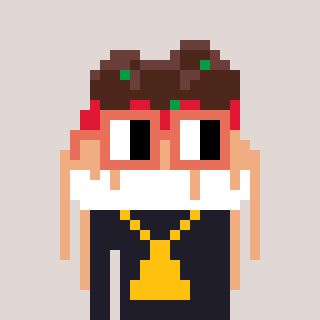
a pixel art character with square orange glasses, a spaghetti-shaped head and a grayscale-colored body on a warm background